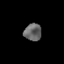
Tissue: prostate
Cell type: Myeloid cells
Senescence score: 0.2968
Nuclear area (px): 299
Mean DAPI intensity: 100.615